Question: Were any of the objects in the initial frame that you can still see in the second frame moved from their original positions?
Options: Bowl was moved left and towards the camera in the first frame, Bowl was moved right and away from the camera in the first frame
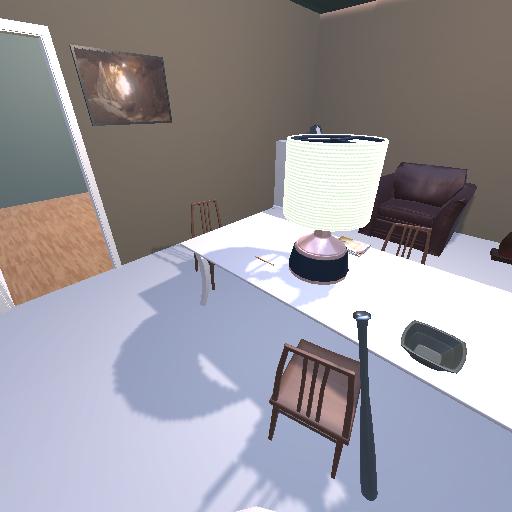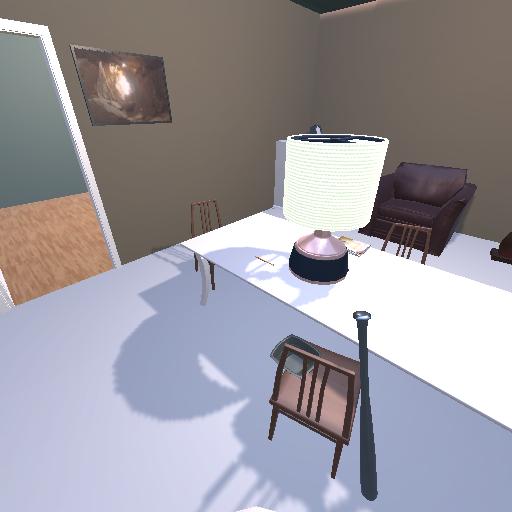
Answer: Bowl was moved left and towards the camera in the first frame